Question: I have created stacked graphs which provide x axis are years on the single datafile, see <URL>.
But I want to change and collect from multiple datafile with different date.
This is my previous graphs

I have multiple datafile with dates format. i.e:
'''
200808 1
201104 2
201106 2
201107 4
201108 2
201109 4
201110 3
201111 2
201112 4
201201 7
'''
and
'''
200901 1
201101 3
201102 2
201103 2
201104 2
201105 2
201106 5
201107 12
201108 5
201109 24
201110 14
201111 18
201112 9
'''
I have to show graphs by months.
This is my graphs with single datafile.
'''
set terminal png size 900, 300
set output "graphs.png"
set xdata time
set timefmt "%Y%m"
set xtics format "%b"
set grid
plot "data.dat" using 1:2 with lines lw 2 lt 3 title 'time'
'''
Could you show me, how to change my script to support multiple datafile? thanks!
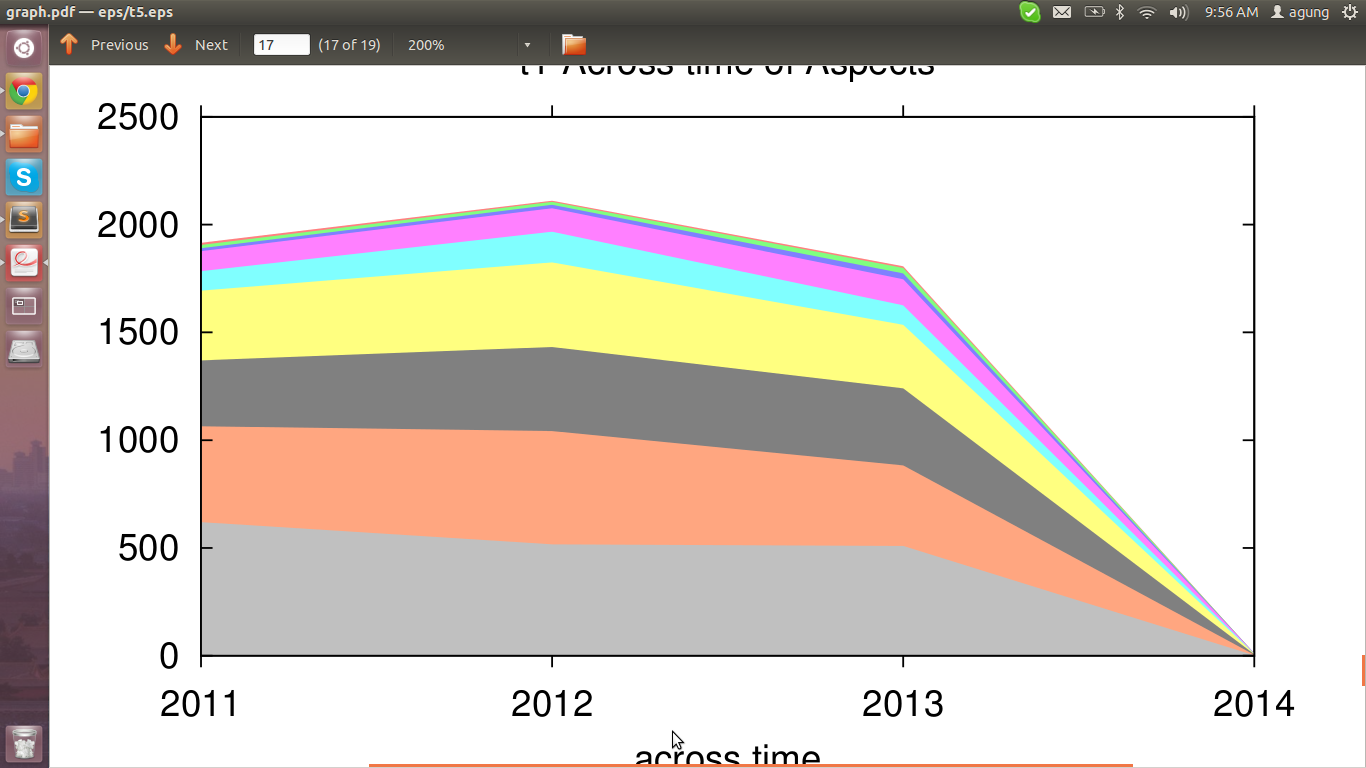
Answer: have all files read separately, as in:
'''
file1 = 'data.dat'
file2 = 'data2.dat'
'''
and then plot them one by one assuming that the number of files you have are manageable
'''
set terminal png size 900, 300
set output "graphs.png"
set xdata time
set timefmt "%Y%m"
set xtics format "%b"
set grid
plot file2 using 1:2 with filledcurve x1 lt 3 title 'time1',file1 using 1:2 with filledcurve x1 lt 4 title 'time2'
'''
If you have a large number of files and all end with .dat then you can do the following:
'''
plot for [f in system("ls *.dat")] f using 1:2 with filledcurve x1 title(f)
'''
However, it must be pointed out that the for loop may not give you the desired plot as curves are drawn over each other and if the "highest" curve is drawn the last, it will curve the entire plot.
## About Stacking:
If your different data files only have some common timestamps, then you can prepare corresponding "trimmed" files which only have those common timestamps (across all your data files). The following bash script does that:
'''
#!/bin/bash
tmp1="/tmp/tmp1$RANDOM"
tmp2="/tmp/tmp2$RANDOM"
cp data1.dat "$tmp1" # to start, assign one file to tmp1
for file in 'ls *.dat'
do
awk 'FNR==NR{a[$1]=$0;next}{if(b=a[$1]){print b}}' "$tmp1" "$file" | awk '{print $1}' > "$tmp2"
cp "$tmp2" "$tmp1"
done
cat "$tmp1" > common.dat # this will give you a file with all common timestamps
# now trim all data files using the common.dat file generated in for loop above
for file in 'ls *.dat'
do
awk 'FNR==NR{a[$1]=$0;next}{if(b=a[$1]){print b}}' "$file" common.dat > trimmed_$file.dat
done
'''